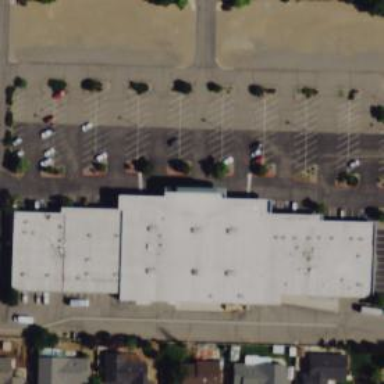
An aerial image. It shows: Bowling sport facility.